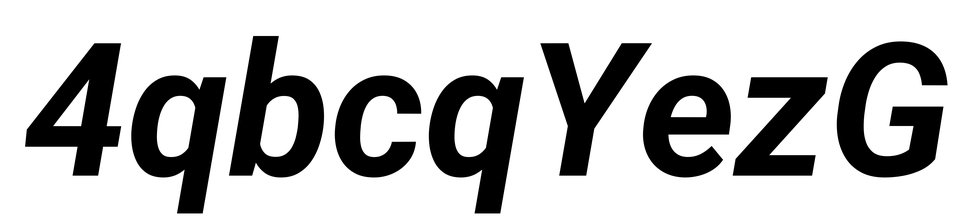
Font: Roboto-Italic_Bold_Italic